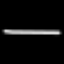
Label: line